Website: home-depot
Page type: receipt
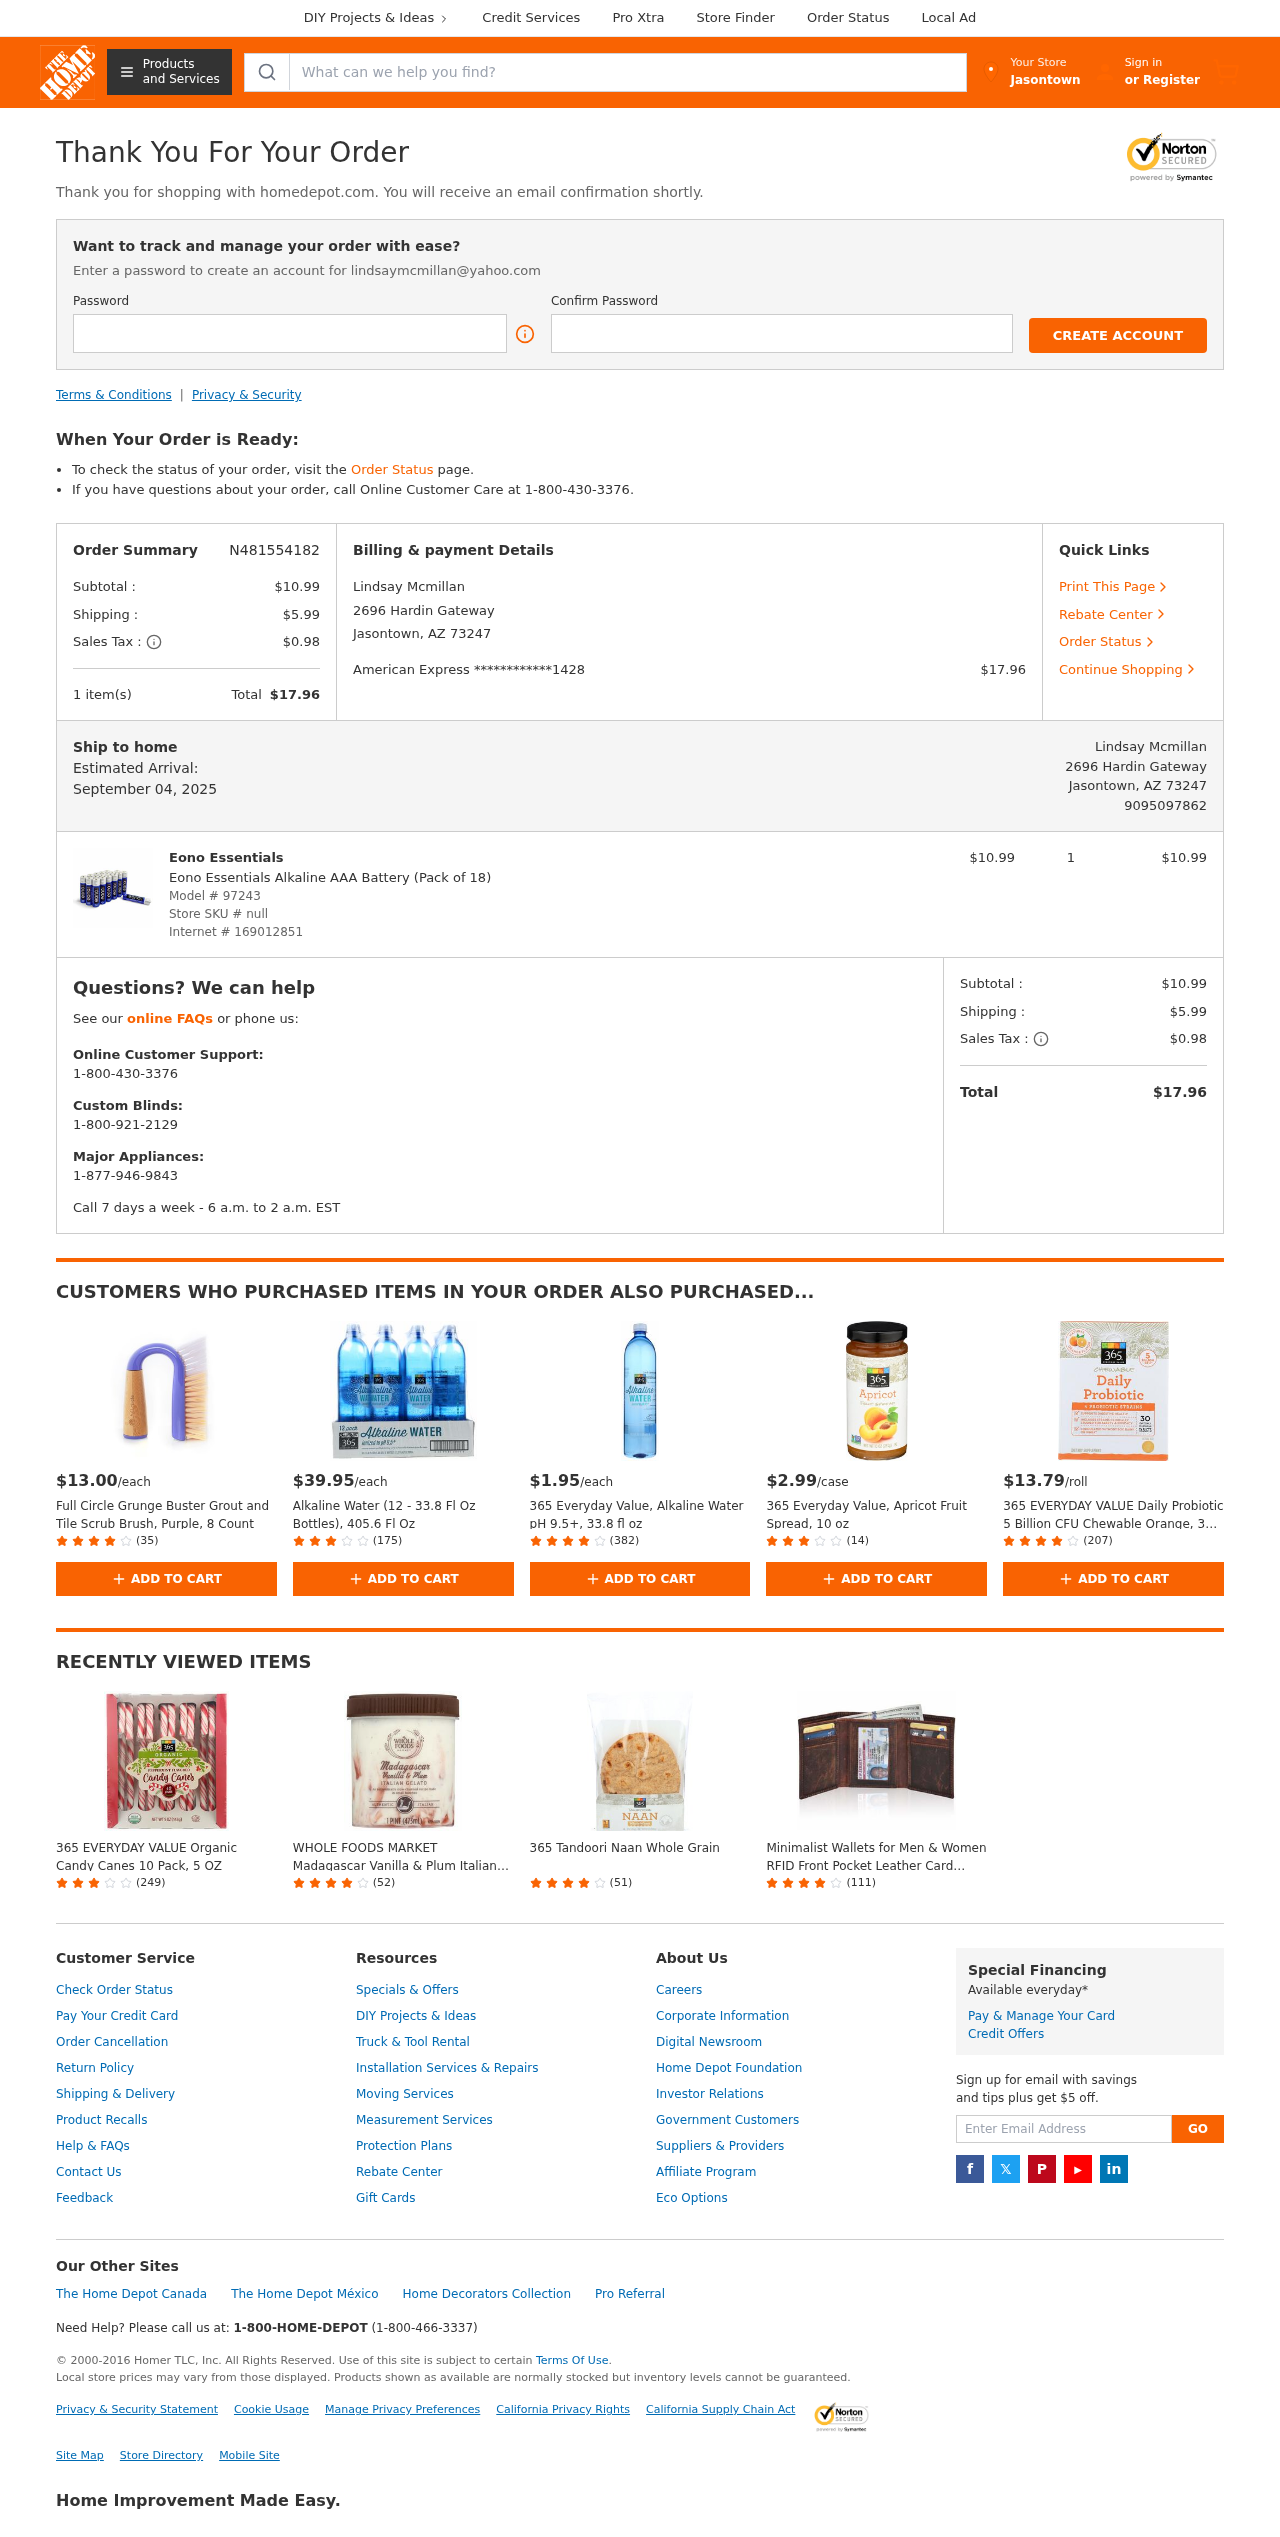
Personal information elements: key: PII_CARD_LAST4
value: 1428
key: PII_CARD_TYPE
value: American Express
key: PII_CITY
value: Jasontown
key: PII_EMAIL
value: lindsaymcmillan@yahoo.com
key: PII_FULLNAME
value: Lindsay Mcmillan
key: PII_PHONE
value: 9095097862
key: PII_STREET
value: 2696 Hardin Gateway
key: PII_CITY_STATE_ZIP
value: Jasontown, AZ 73247
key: PII_FULLNAME2
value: Lindsay Mcmillan
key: PII_POSTCODE
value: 73247
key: PII_STATE_ABBR
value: AZ
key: PII_POSTCODE_FULL
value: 73247
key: PII_CITY_STATE
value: Jasontown, AZ
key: PII_POSTCODE_NUMERIC
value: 73247
Product elements: key: PRODUCT1_BRAND
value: Eono Essentials
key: PRODUCT1_NAME
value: Eono Essentials Alkaline AAA Battery (Pack of 18)
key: PRODUCT1_PRICE
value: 10.99
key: PRODUCT1_QUANTITY
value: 1
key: PRODUCT2_PRICE
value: $13.00
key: PRODUCT2_NAME
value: Full Circle Grunge Buster Grout and Tile Scrub Brush, Purple, 8 Count
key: PRODUCT2_NUM_RATINGS
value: (35)
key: PRODUCT3_PRICE
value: $39.95
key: PRODUCT3_NAME
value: Alkaline Water (12 - 33.8 Fl Oz Bottles), 405.6 Fl Oz
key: PRODUCT3_NUM_RATINGS
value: (175)
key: PRODUCT4_PRICE
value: $1.95
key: PRODUCT4_NAME
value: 365 Everyday Value, Alkaline Water pH 9.5+, 33.8 fl oz
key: PRODUCT4_NUM_RATINGS
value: (382)
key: PRODUCT5_PRICE
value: $2.99
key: PRODUCT5_NAME
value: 365 Everyday Value, Apricot Fruit Spread, 10 oz
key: PRODUCT5_NUM_RATINGS
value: (14)
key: PRODUCT6_PRICE
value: $13.79
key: PRODUCT6_NAME
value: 365 EVERYDAY VALUE Daily Probiotic 5 Billion CFU Chewable Orange, 30 CT
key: PRODUCT6_NUM_RATINGS
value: (207)
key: PRODUCT7_NAME
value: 365 EVERYDAY VALUE Organic Candy Canes 10 Pack, 5 OZ
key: PRODUCT7_NUM_RATINGS
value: (249)
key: PRODUCT8_NAME
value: WHOLE FOODS MARKET Madagascar Vanilla & Plum Italian Gelato, 1 PT
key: PRODUCT8_NUM_RATINGS
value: (52)
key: PRODUCT9_NAME
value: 365 Tandoori Naan Whole Grain
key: PRODUCT9_NUM_RATINGS
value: (51)
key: PRODUCT10_NAME
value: Minimalist Wallets for Men & Women RFID Front Pocket Leather Card Holder Wallet (Black Mg)
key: PRODUCT10_NUM_RATINGS
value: (111)
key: PRODUCT_MODEL_NUMBER
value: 97243
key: PRODUCT_INTERNET_NUMBER
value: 169012851
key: PRODUCT1_LINE_TOTAL
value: $10.99
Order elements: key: ORDER_ID
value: N481554182
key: ORDER_SUBTOTAL
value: $10.99
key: ORDER_SHIPPING_COST
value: $5.99
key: ORDER_TAX
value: $0.98
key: ORDER_NUM_ITEMS
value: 1 item(s)
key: ORDER_TOTAL
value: $17.96
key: ORDER_DELIVERY_DATE
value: September 04, 2025
Search elements: key: HEADER_SEARCH
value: What can we help you find?
Other elements: key: STORE_SKU
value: null